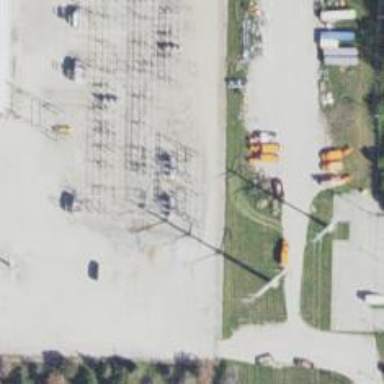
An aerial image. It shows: Switch for power supply.